Question: I am implementing a Sliding layer as shown in this <URL>
I need to fade or gray out the background when I open the sliding layer just like the play store app does in below screen shot

I tried using:
'''
Window window = slidingView.getWindow();
WindowManager.LayoutParams wlp = window.getAttributes();
wlp.gravity = Gravity.CENTER_VERTICAL;
wlp.flags = WindowManager.LayoutParams.FLAG_DIM_BEHIND;
wlp.dimAmount = (float) 1.0;
window.setAttributes(wlp);
'''
But this doesn't seem to work...nor does
'''
android:theme="@android:style/Theme.Translucent"
'''
Can anyone tell me how to solve this?
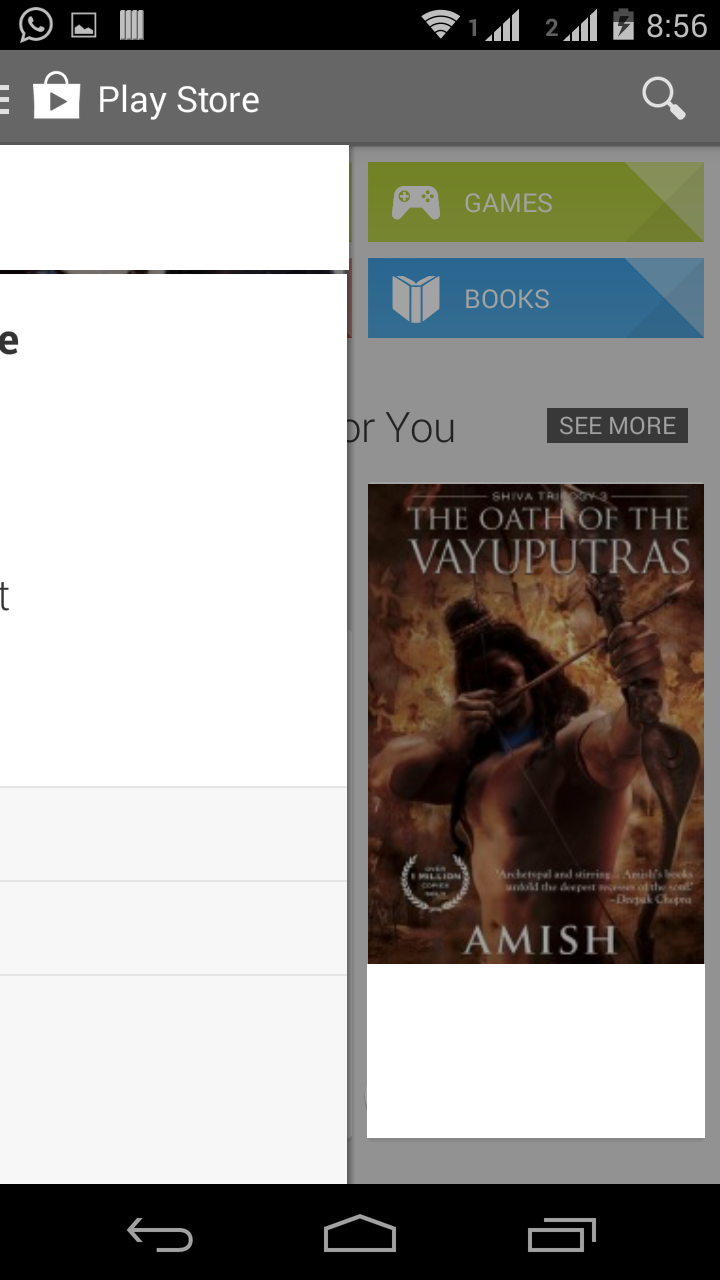
Answer: If the purpose is to create the same layout as in Google Play consider using 'DrawerLayout'.
Here is an <URL>
That layout allows you even easily change fade color and alpha via 'setScrimColor' method. The default color is #99000000